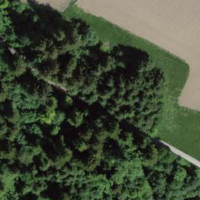
EUNIS habitat code: 44
Species observed at this site:
Lonicera acuminata